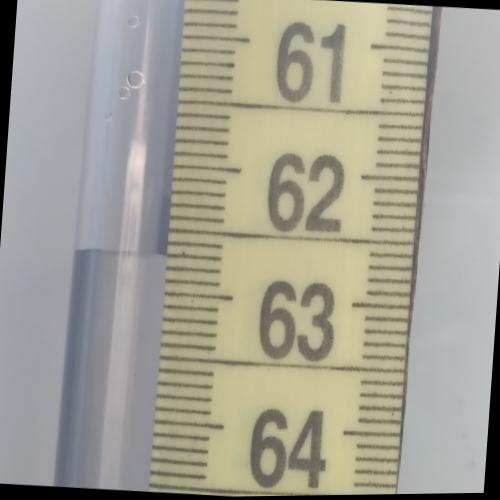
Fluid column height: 62.7 cm